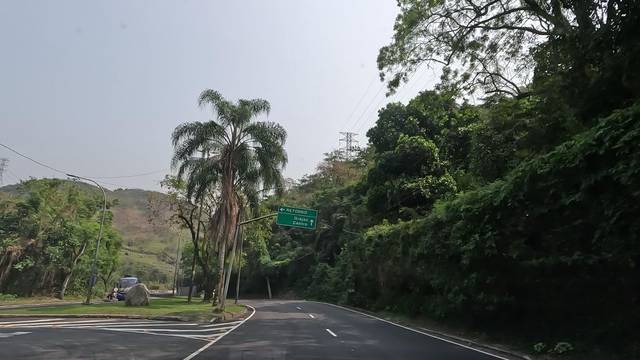
Region: Brazil
Coordinates: -22.922, -43.283